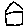
Label: house